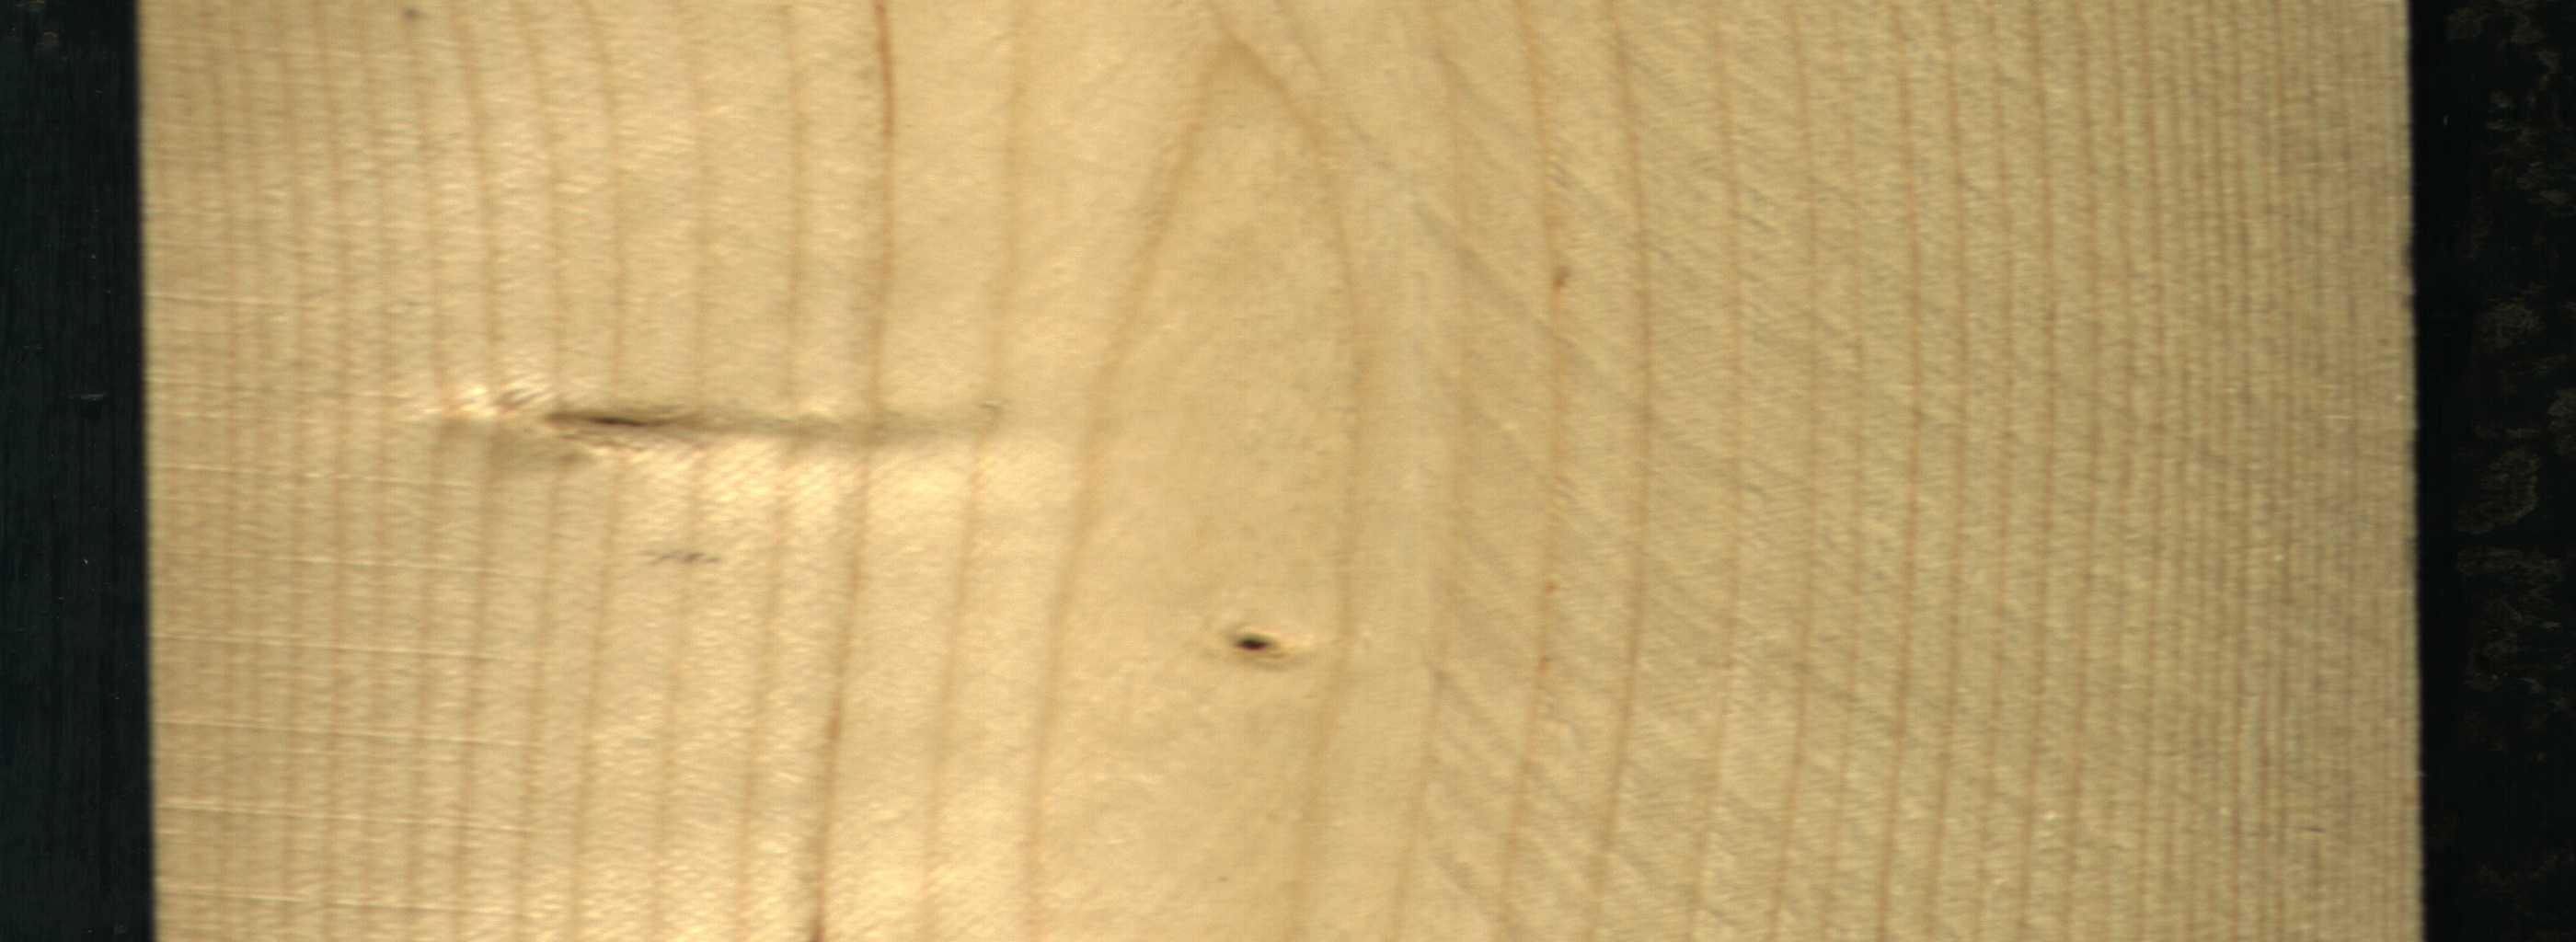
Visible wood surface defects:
Dead_Knot
Live_Knot